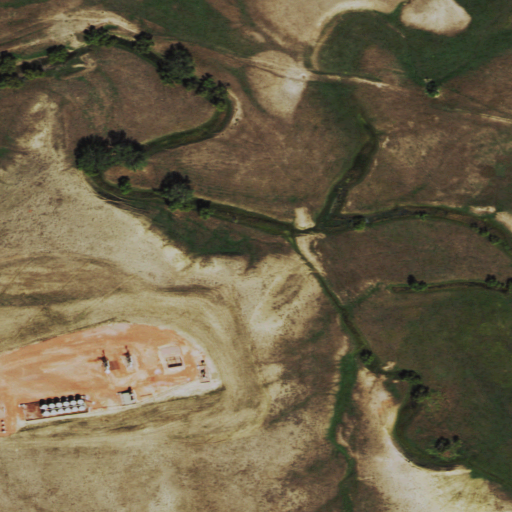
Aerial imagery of valley in Wyoming named Artesian Draw containing herbaceous wetlands, grassland, shrub, and woody wetlands